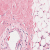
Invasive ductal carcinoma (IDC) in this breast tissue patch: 0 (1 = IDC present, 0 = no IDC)